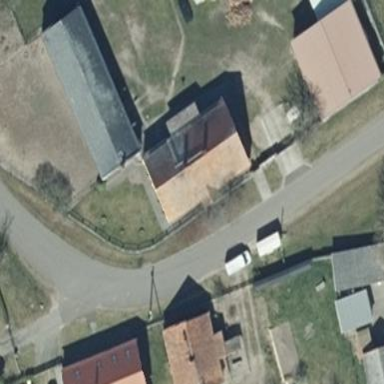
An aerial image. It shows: Yellow house with flat red roof.